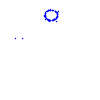
Particle: kaon